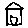
Label: house